Interaction volume radius: 5 \u00c5
Interaction volume height: 15 \u00c5
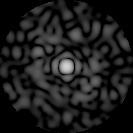
Disorder parameter: 0.8628